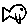
Label: fish